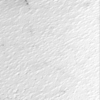
Label: not_dusty